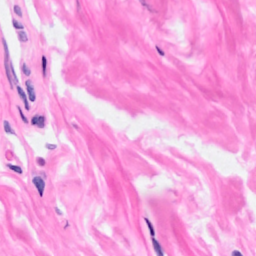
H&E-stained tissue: Breast